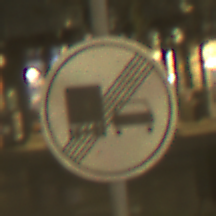
Verkehrszeichen: EndeUeberholverbotKraftfahrzeuge
Umgebung: Outdoor, Urban
Tageszeit: Night
Wetter: Overcast
Licht: Artificial
Jahreszeit: NotSpecified
Kontrast: MediumContrast